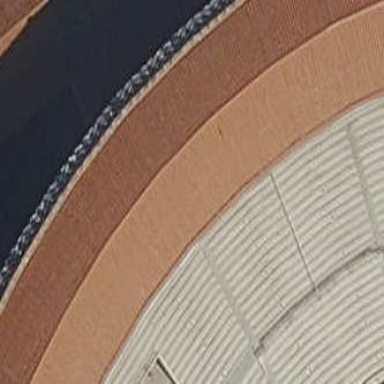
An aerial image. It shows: Bleachers on concrete skillion-shaped roof. The roof faces along certain orientation.